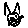
Label: cat